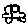
Label: car